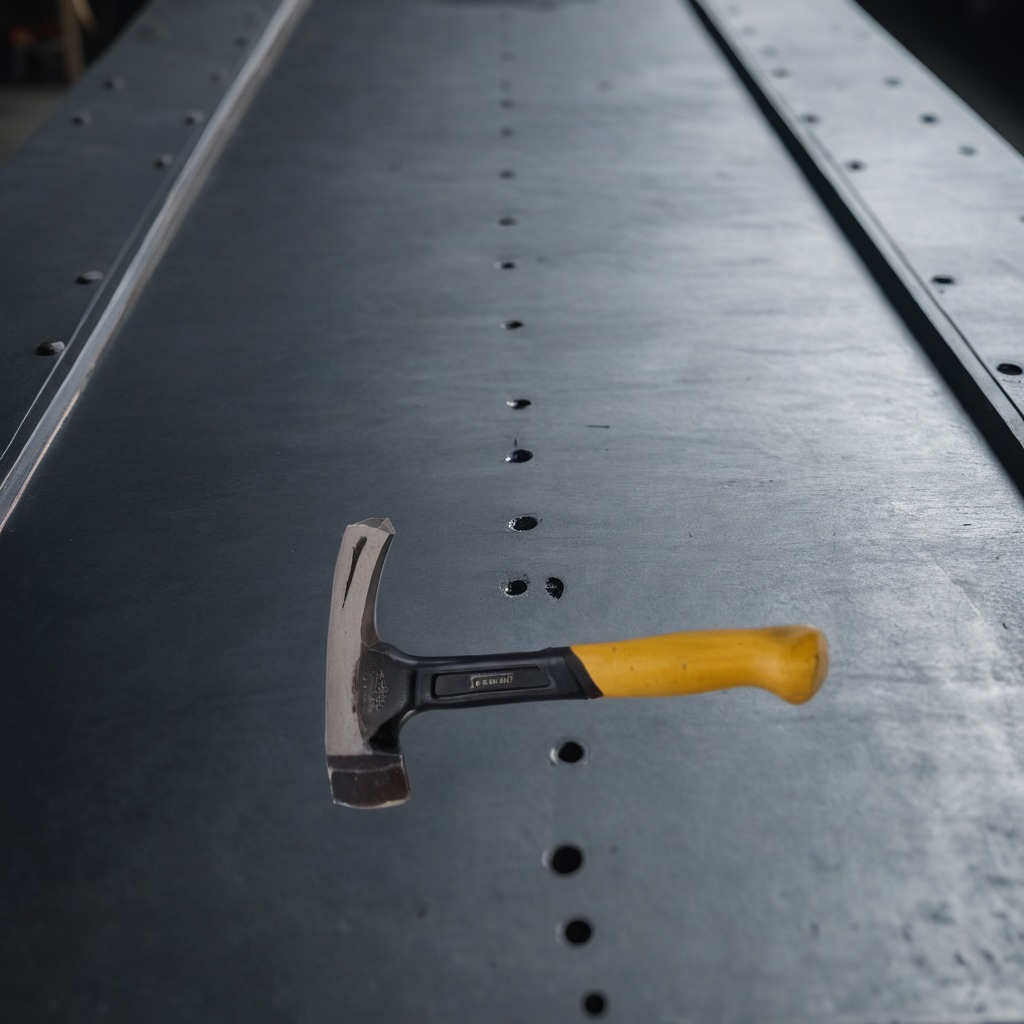
A hammer is lying on the cold steel table in a mining workshop.